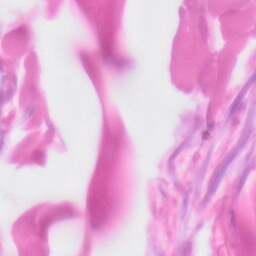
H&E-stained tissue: Skin